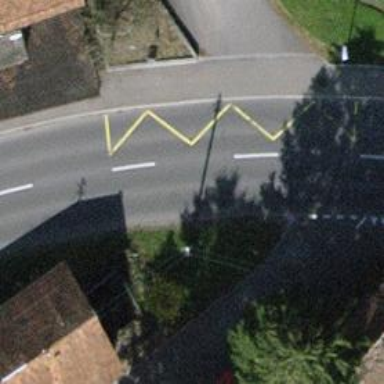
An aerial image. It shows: Bus stop with designated stop position for public transport.